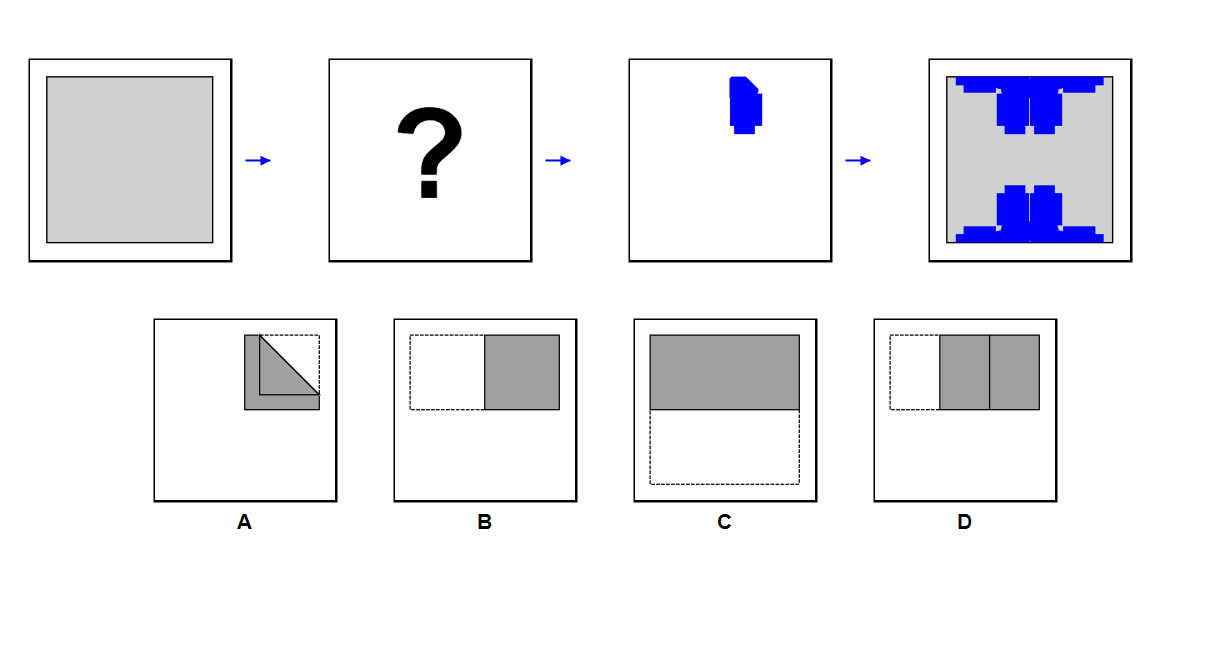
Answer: D